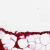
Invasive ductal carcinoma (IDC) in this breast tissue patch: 0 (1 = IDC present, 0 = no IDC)